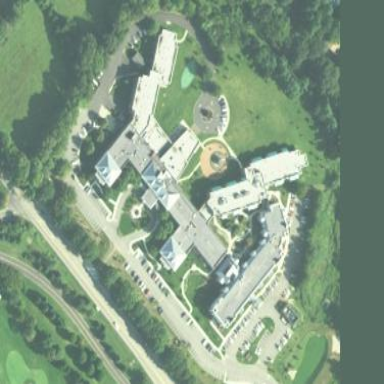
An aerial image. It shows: Residential building that serves as nursing home.